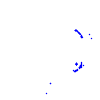
Particle: kaon